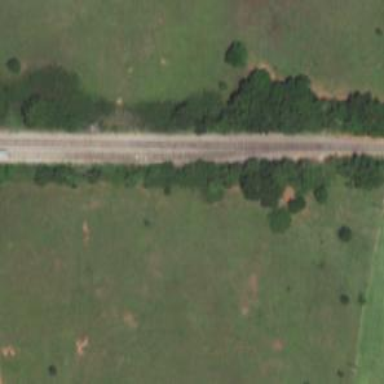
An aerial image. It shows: Railway siding with rails.